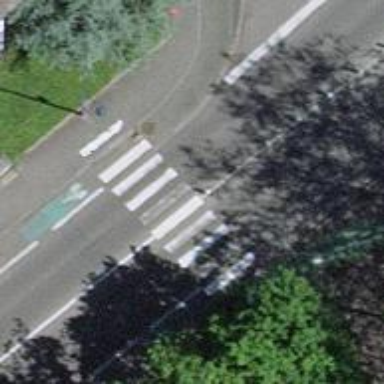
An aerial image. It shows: Zebra crossing on the road.